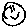
Label: smiley face